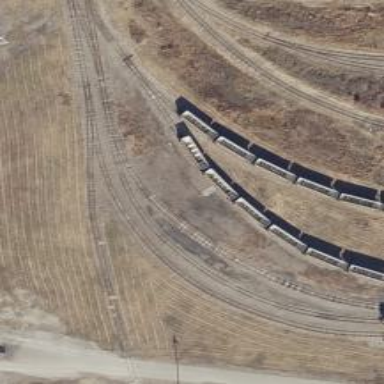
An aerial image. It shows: Disused railway spur line.